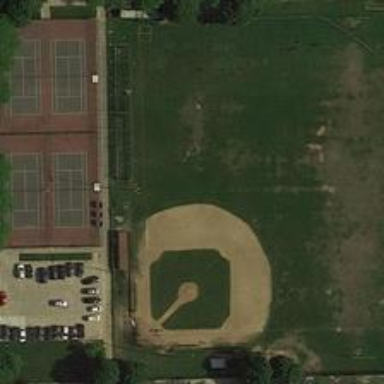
The tennis courts and a parking lot are situated beside the baseball field .